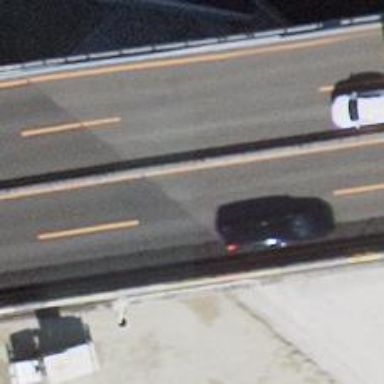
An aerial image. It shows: Asphalt bridge on motorway.